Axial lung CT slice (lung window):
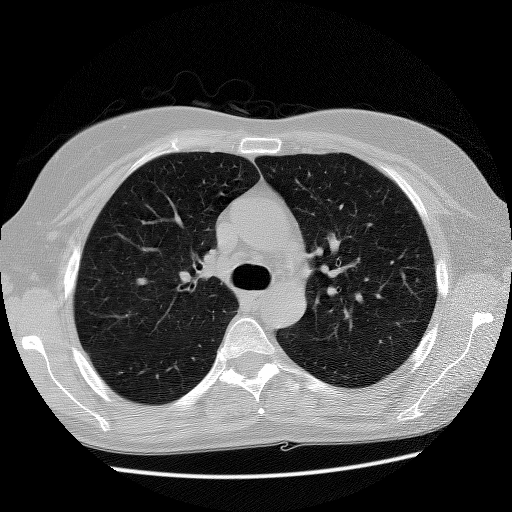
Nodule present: no